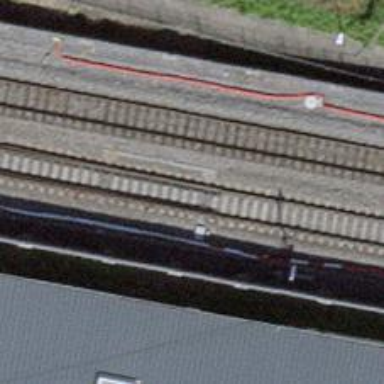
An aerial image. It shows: Railway track with contact line for electrification.